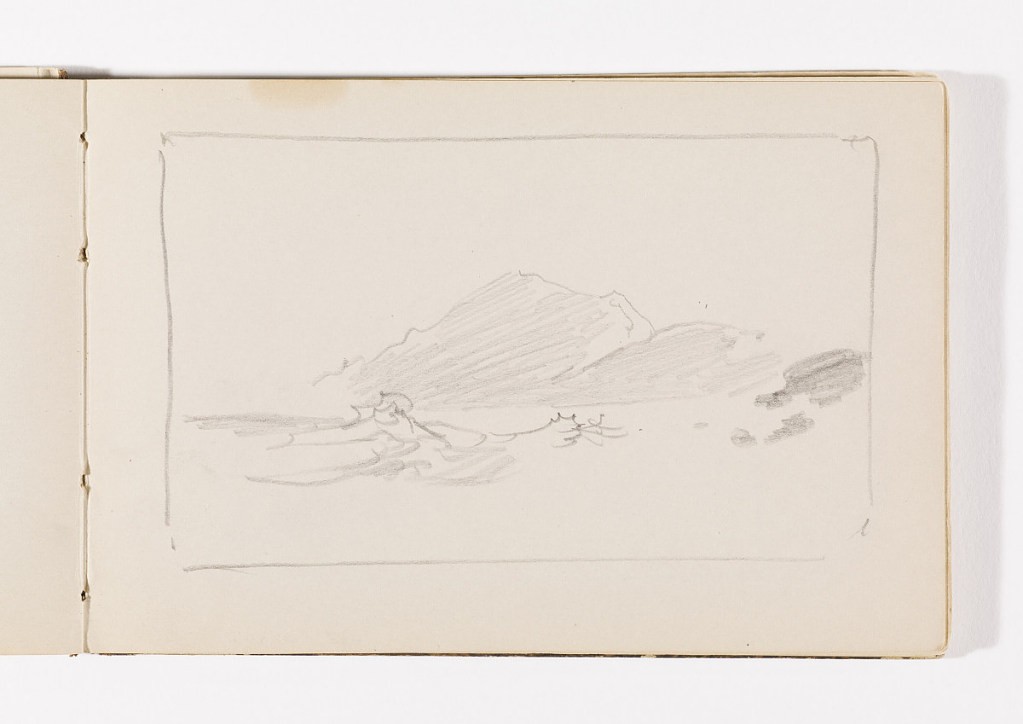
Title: Unfinished Study of Waves and Distant Hills
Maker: William Trost Richards, American, 1833–1905
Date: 1885–1902
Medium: Graphite on cream wove paper
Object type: Sketchbook folio
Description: Unfinished sketch. Waves in left foreground and dark rocks at right. In center, along horizon, hills with two peaks.